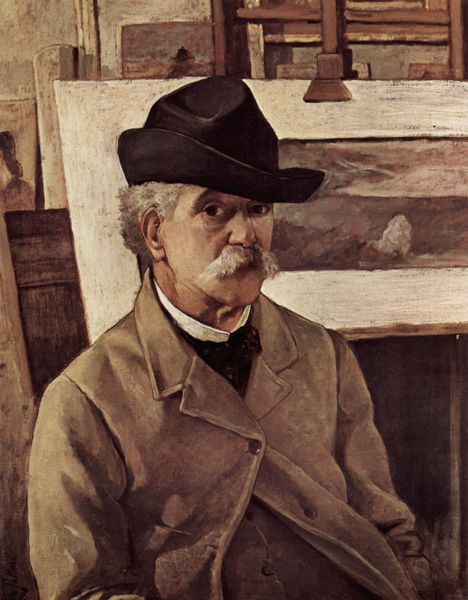
Titel: Selbstporträt mit sechzig Jahren
Künstler: Giovanni Fattori
Standort: Firenze
Institution: Collezione Giustiniani
Schlagwörter: baum, gemälde, mann, schatten, weiß, landschaft, ocker, sitzen, braun, grau, hintergrund, holz, hut, licht, mund, nase, ohr, profil, schwarz, blick, beige, malerei, alt, bart, hemd, jacke, mütze, schnurrbart, wand, augen, gesicht, kragen, rahmen, bild, bildnis, portrait, porträt, kalt, haare, mantel, sitzend, knopf, bilder, winter, ausdruck, schnäuzer, schnurbart, atelier, maler, staffelei, bretter, augenbraue, knöpfe, fliege, revers, sakko, schnauzbart, schnauzer, selbstporträt, hutkrempe, weste, krempe, offen, künstler, selbstbildnis, leinwand, posieren, stehkragen, kontraste, selbstportrait, brauntöne, zugeknöpft, blickkontakt, oberlippenbart, bild im bild, stafflei, staffeleien, stafelei, pullover, studio, mann mit hut, falz, sacko, schneuzer, aufgeknöpft, selbstportait, biege, bard, gedämpfte stimmung, in der werkstatt, ergrauter mann